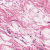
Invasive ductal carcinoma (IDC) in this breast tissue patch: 0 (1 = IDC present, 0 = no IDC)